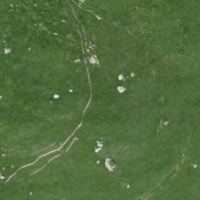
EUNIS habitat code: 26
Species observed at this site:
Gymnadenia conopsea